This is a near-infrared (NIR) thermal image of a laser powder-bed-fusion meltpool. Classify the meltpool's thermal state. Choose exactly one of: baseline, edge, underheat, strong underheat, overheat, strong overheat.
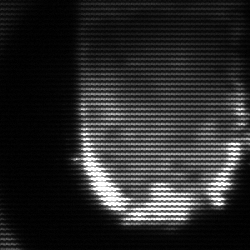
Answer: baseline